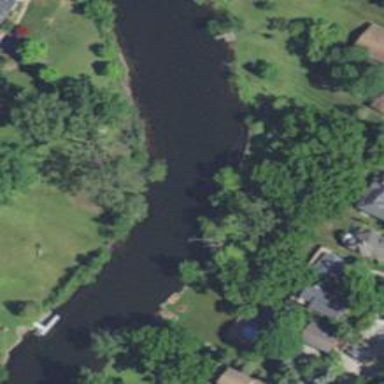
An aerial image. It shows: Beautiful river scene.